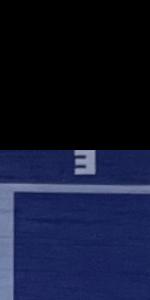
Label: Empty